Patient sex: M
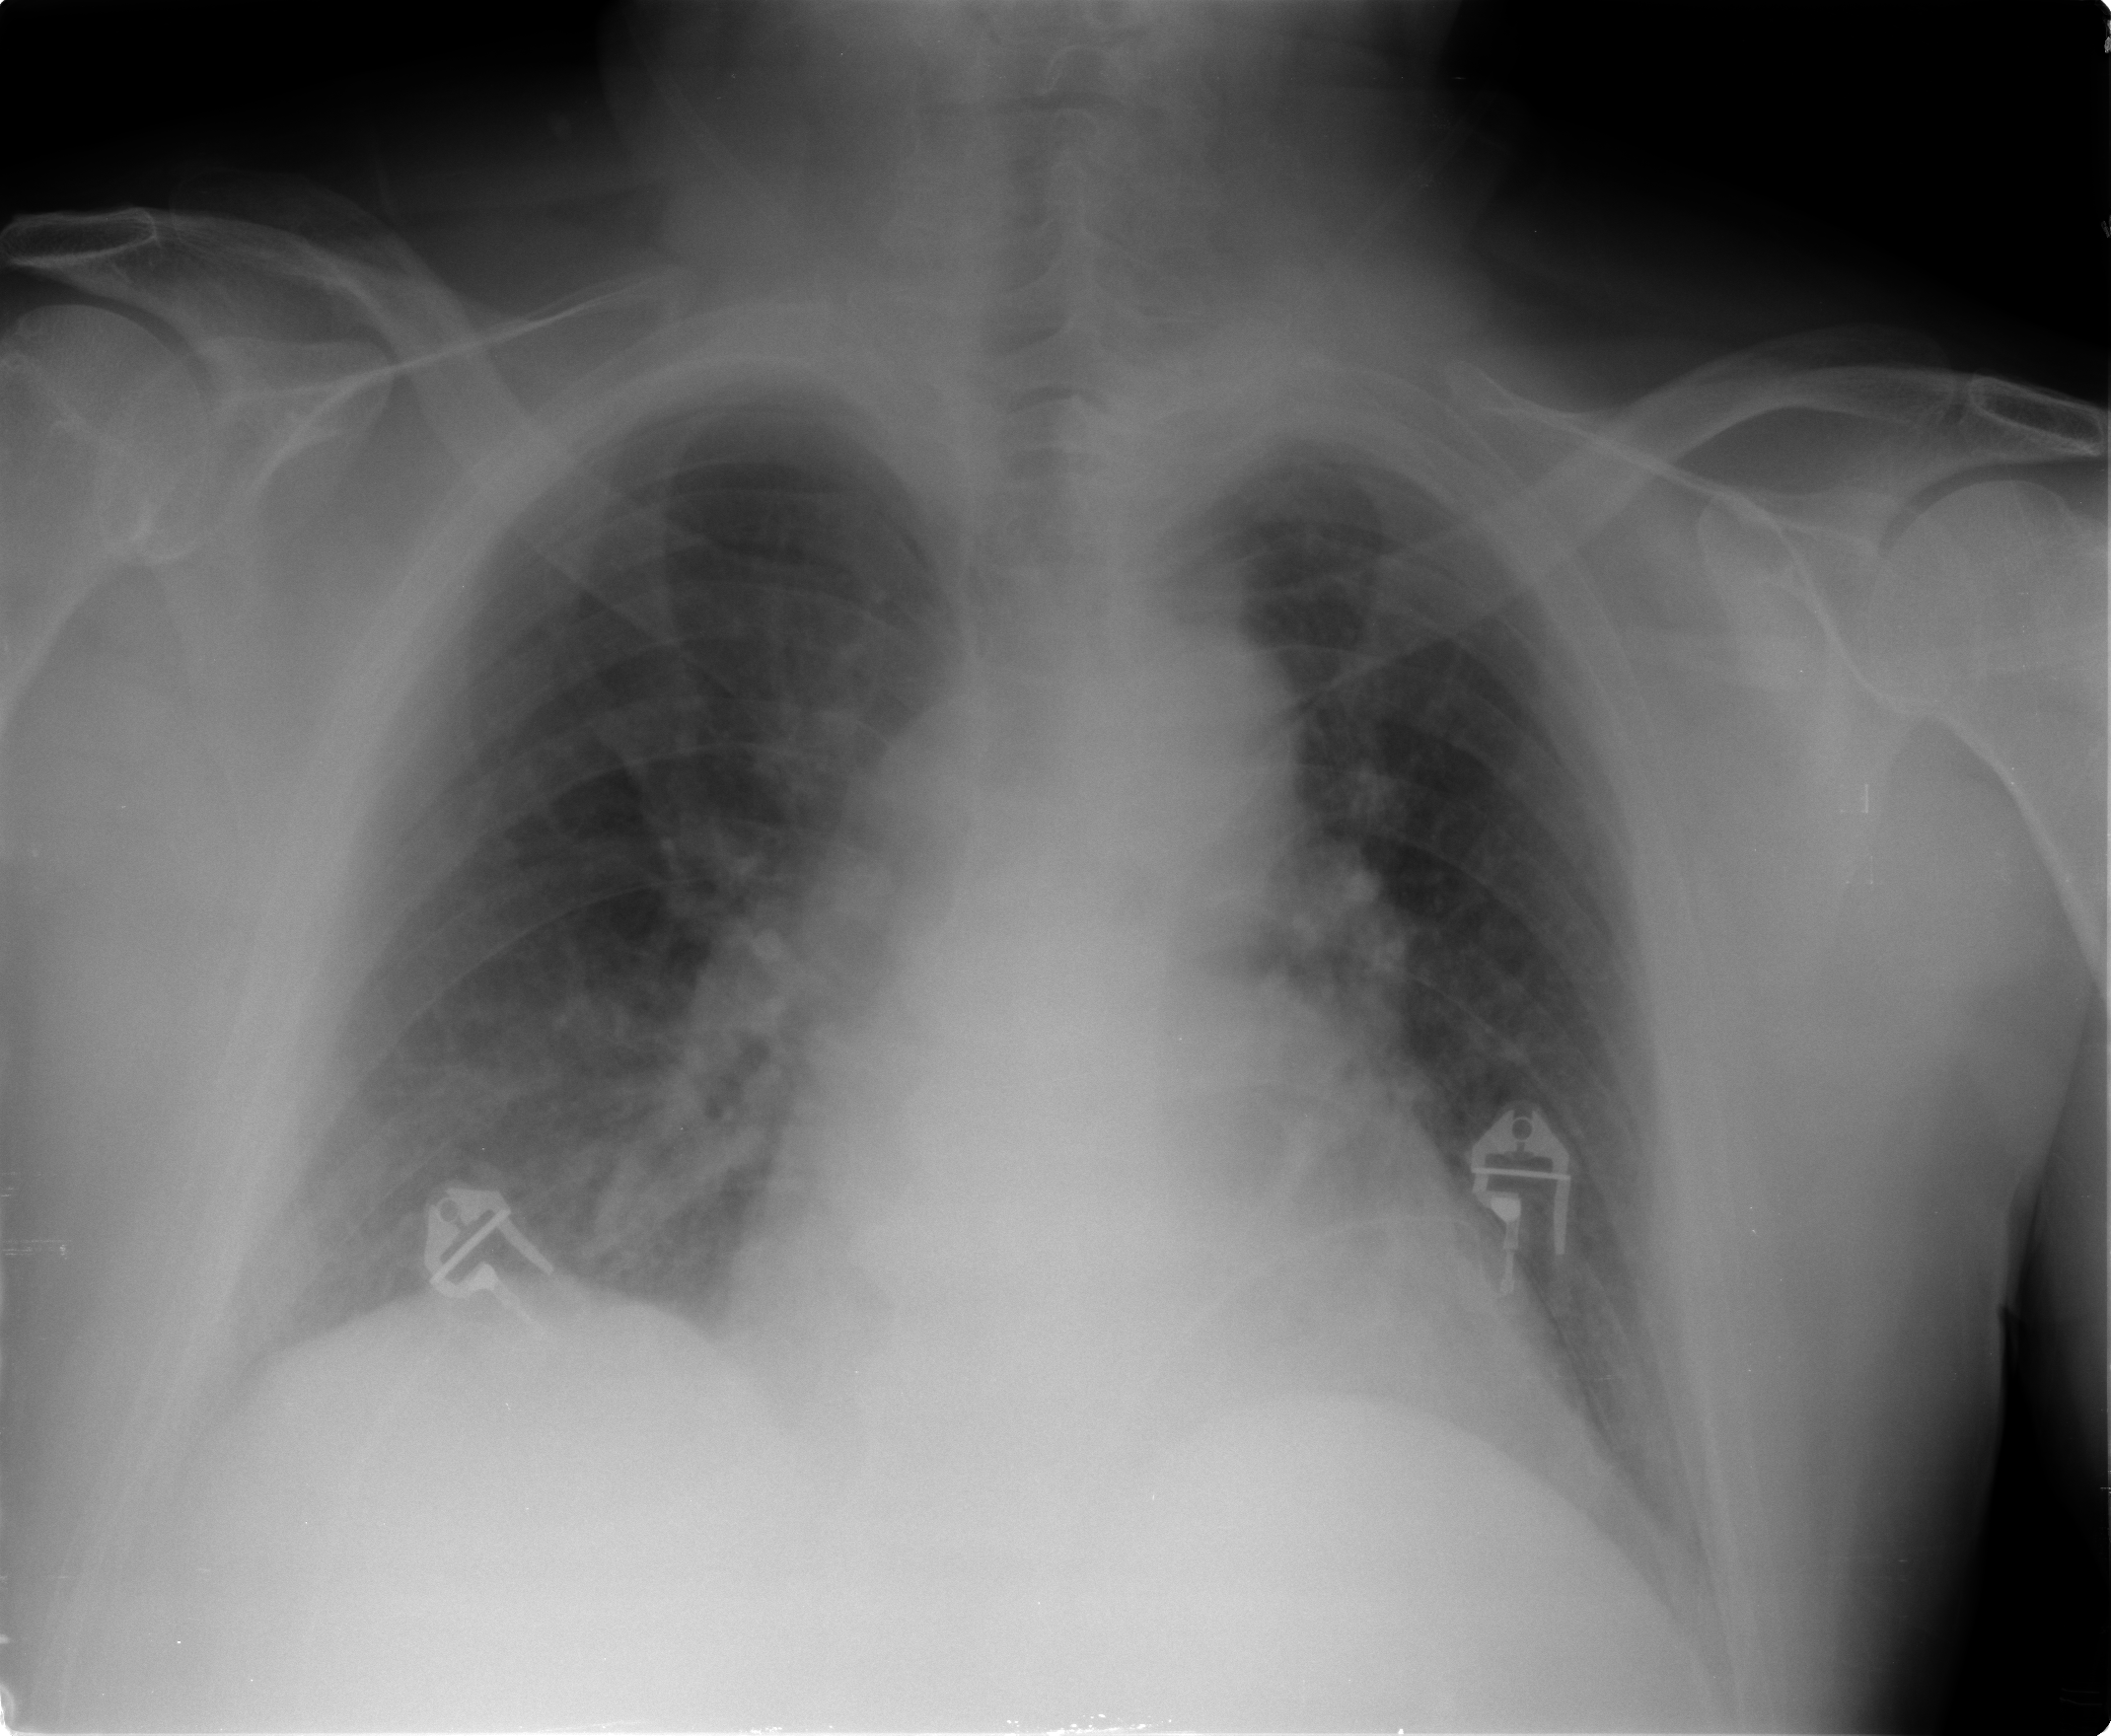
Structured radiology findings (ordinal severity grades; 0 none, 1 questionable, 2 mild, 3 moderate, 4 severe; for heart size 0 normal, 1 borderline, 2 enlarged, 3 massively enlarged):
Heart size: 2
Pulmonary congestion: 2
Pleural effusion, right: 1
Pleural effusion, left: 1
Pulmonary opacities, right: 1
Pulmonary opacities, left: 0
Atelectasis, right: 2
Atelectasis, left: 1